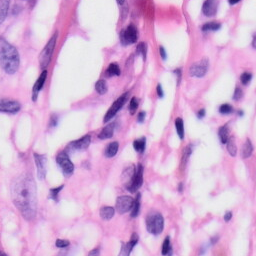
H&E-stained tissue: Skin